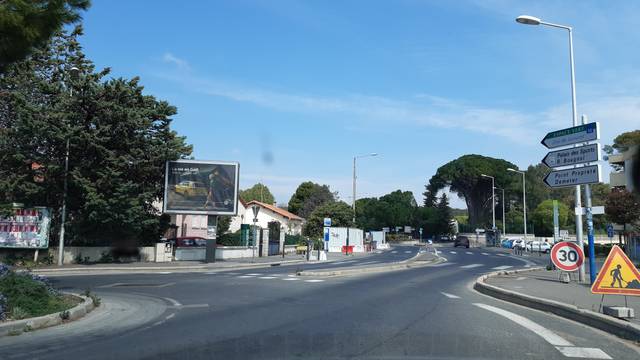
Region: France
Coordinates: 43.635, 3.868